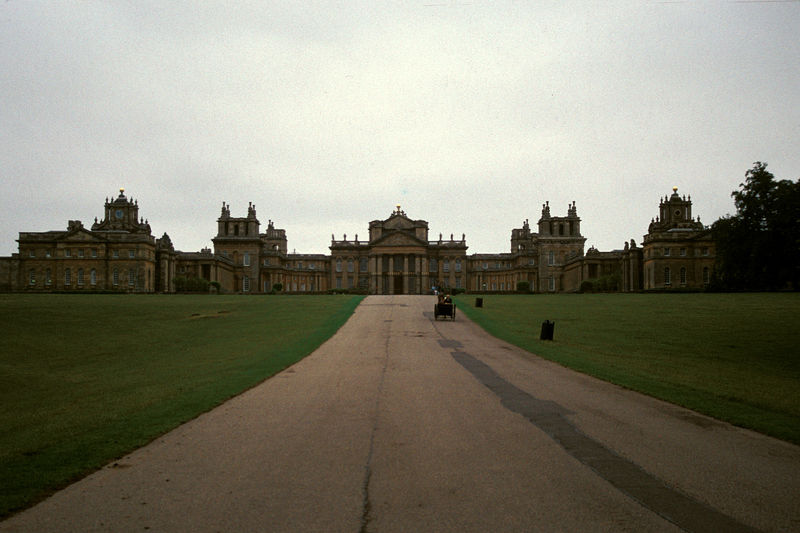
Titel: Nordfassade, Gesamtansicht
Künstler: John Vanbrugh
Standort: Woodstock, Oxfordshire
Institution: Blenheim Palace
Schlagwörter: baum, flügel, himmel, laub, weiß, wolken, bäume, grün, menschen, fenster, frankreich, grau, hell, mitte, strasse, säule, säulen, anlage, dach, gebäude, gras, park, rasen, schloss, weg, wiese, strauch, gold, england, wald, kamin, kamine, schornstein, turm, garten, bewölkt, himmelblau, fassade, giebel, farbe, tag, kutsche, wagen, symmetrie, uhr, grun, zinnen, foto, fotografie, photographie, eingang, kreuz, türme, palast, asphalt, weg straße, photo, portal, besuch, farbfoto, residenz, portikus, auffahrt, geschosse, zufahrt, stockwerke, behälter, aufnahme, englisch, fuhrwerk, wag, tympanon, loire, flügelbau, seitenflügel, ecktürme, mülleimer, schäden, hauptgebäude, himmel wolken, palastanlage, schlossauffahrt, straßenschäden, fotografie gebäude, eingang tempel, papiereimer, grün rasen, besuh